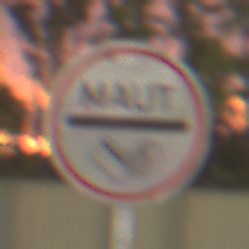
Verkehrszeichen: MautflichtigeStrecke
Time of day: SunriseSunset
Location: Outdoor (Urban)
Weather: PartlyCloudy
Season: NotSpecified
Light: Artificial